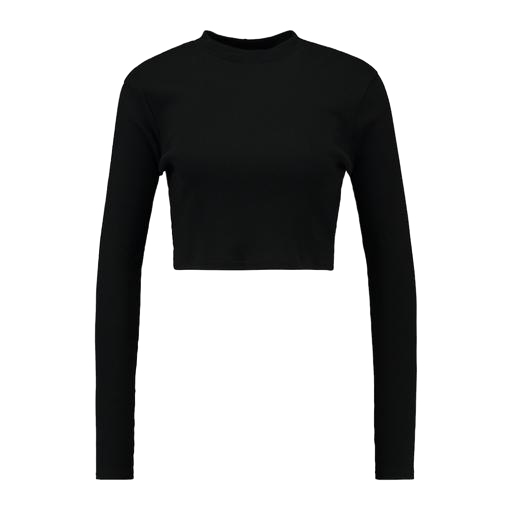
black long-sleeve crop top, black long sleeved crop top, black crop l/s tee, white background